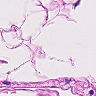
Metastatic tissue present: no